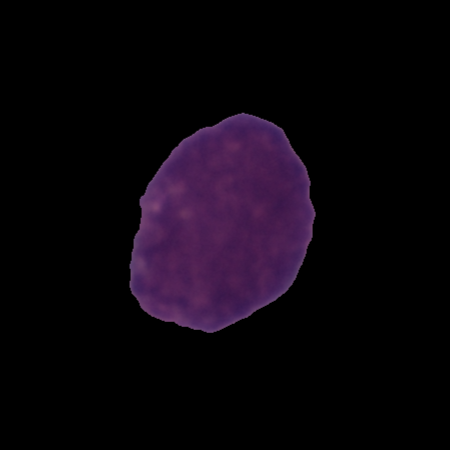
Label: healthy